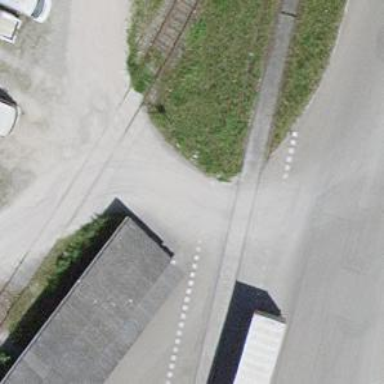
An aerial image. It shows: Level crossing along the railway.